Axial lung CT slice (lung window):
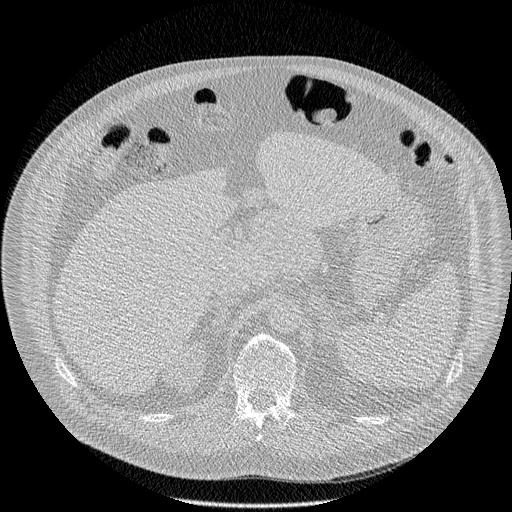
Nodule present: no